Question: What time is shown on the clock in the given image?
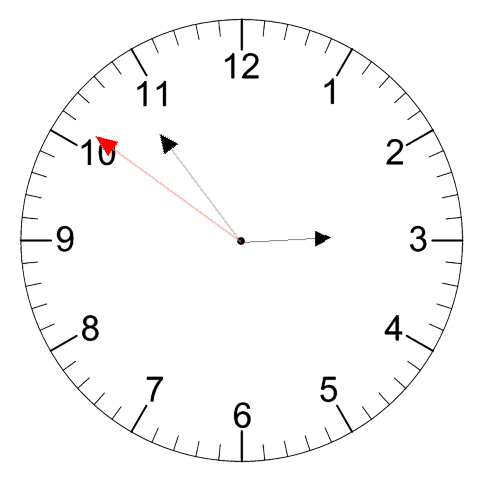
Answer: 02:53:51